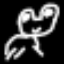
Label: frog